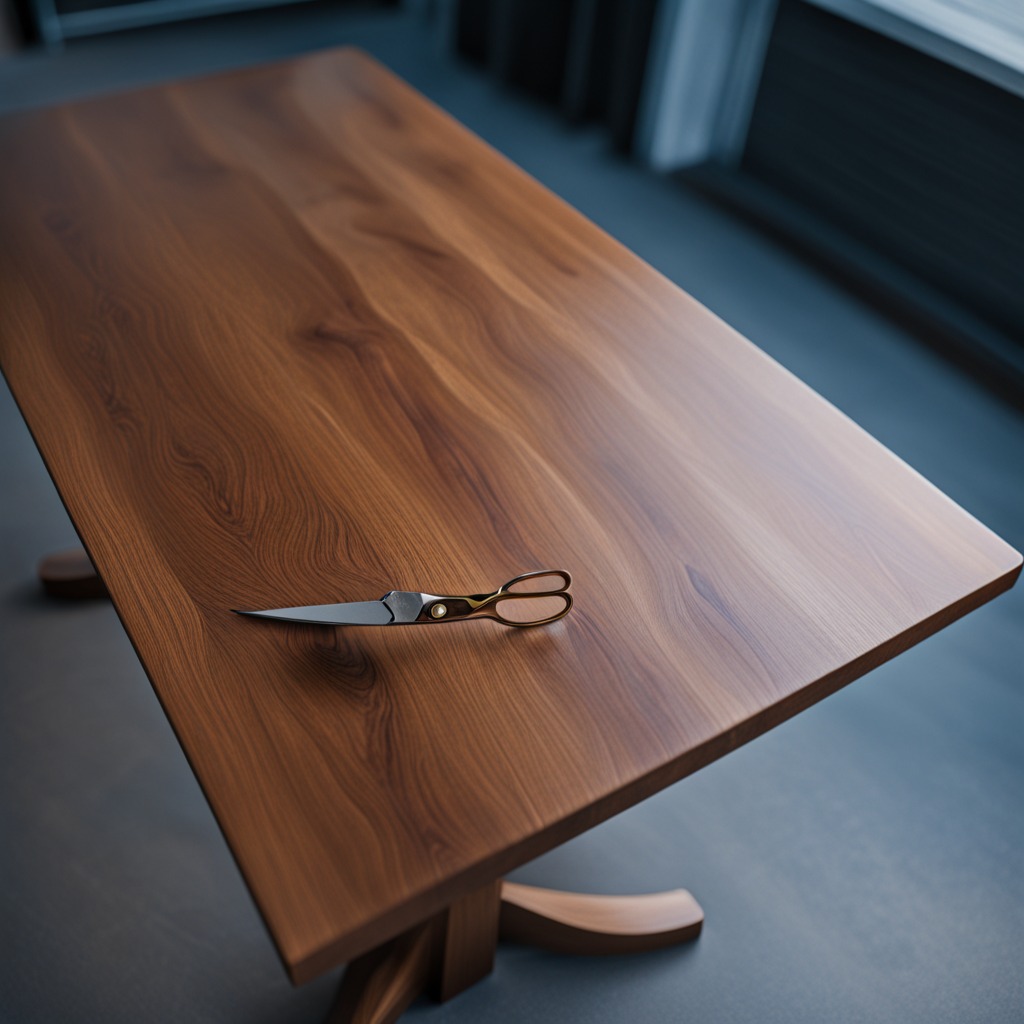
A scissor is lying on the table.